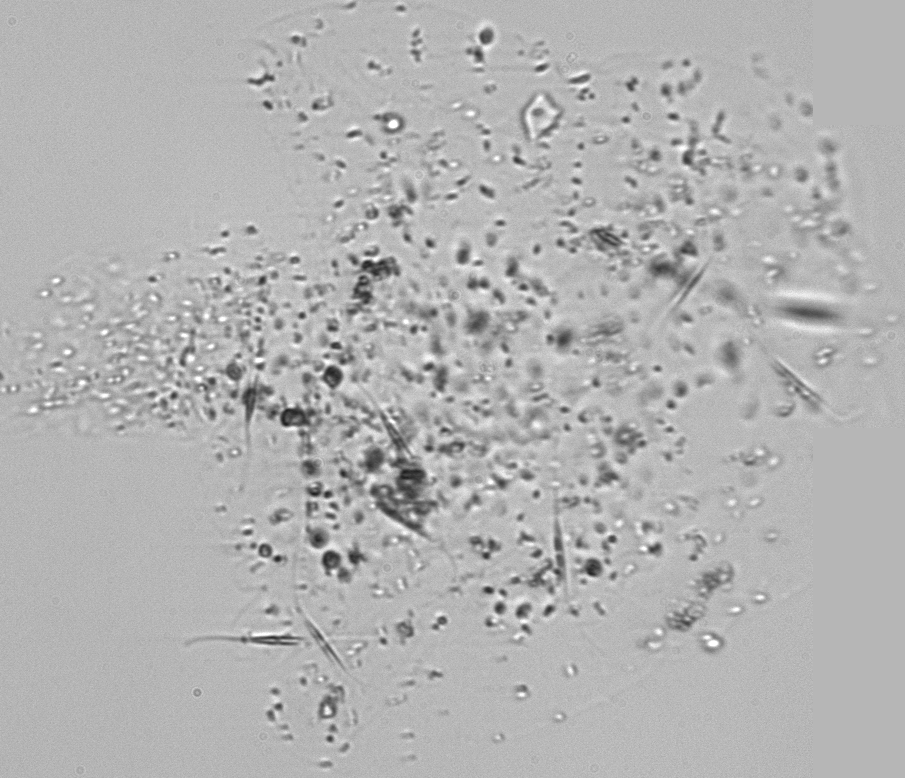
Label: Phaeocystis